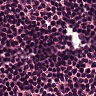
Metastatic tissue present: no